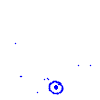
Particle: proton